Field crop: tomato
Growth stage: 1
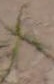
Species: cyperus